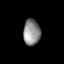
Tissue: lung
Cell type: T cells
Senescence score: 0.1499
Nuclear area (px): 434
Mean DAPI intensity: 140.175